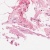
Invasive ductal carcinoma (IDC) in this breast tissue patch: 0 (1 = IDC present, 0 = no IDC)